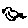
Label: bird